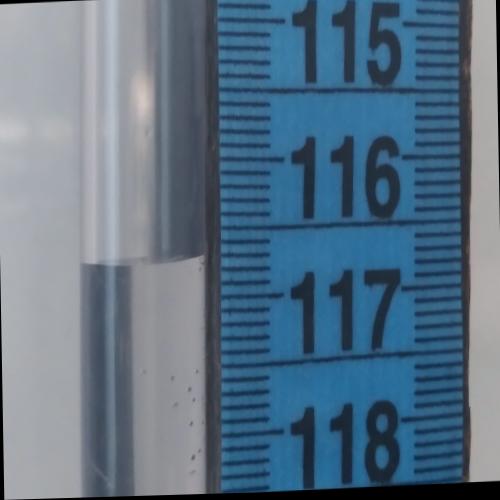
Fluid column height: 116.7 cm